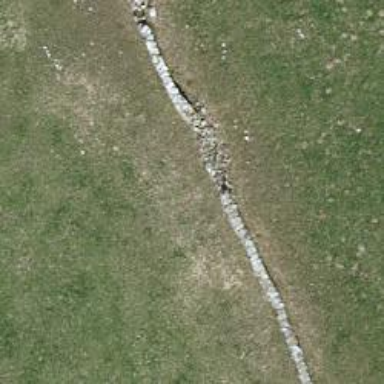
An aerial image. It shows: Dry stone wall barrier.